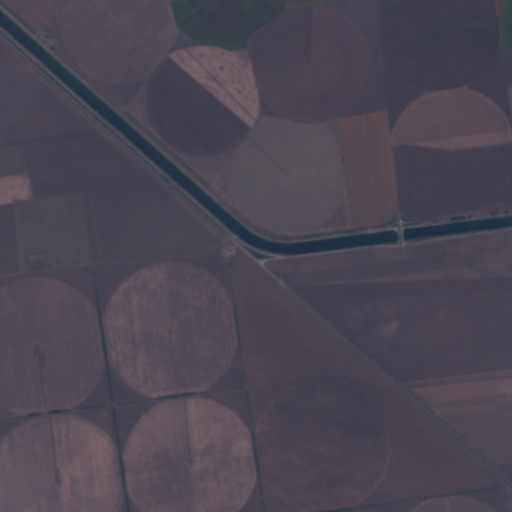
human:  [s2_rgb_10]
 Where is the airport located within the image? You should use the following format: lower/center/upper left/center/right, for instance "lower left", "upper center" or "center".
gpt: There is no airport in the image.